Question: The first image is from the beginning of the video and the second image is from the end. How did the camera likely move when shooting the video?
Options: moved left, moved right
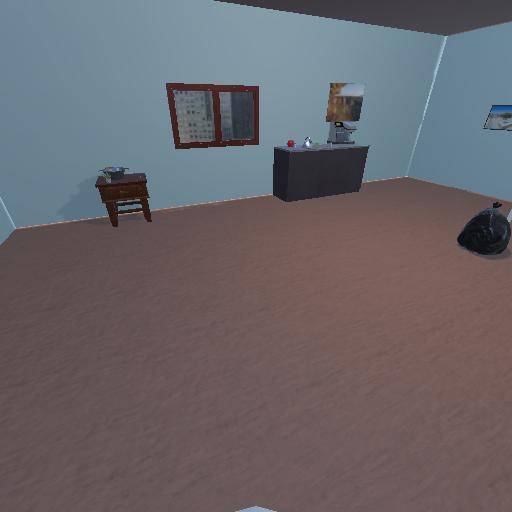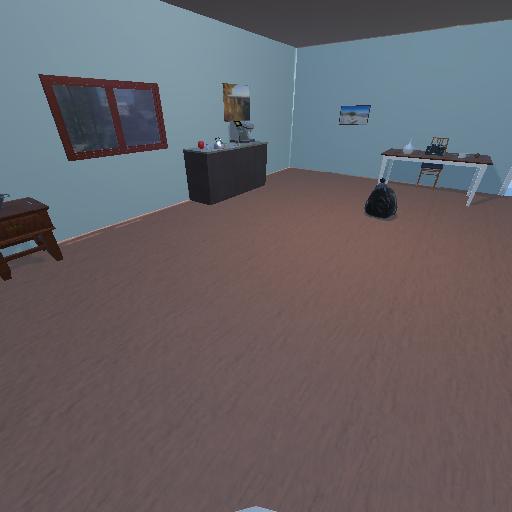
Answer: moved left